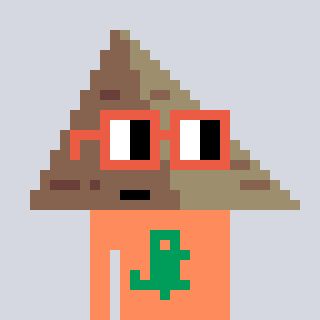
a pixel art character with square orange glasses, a pyramid-shaped head and a peachy-colored body on a cool background